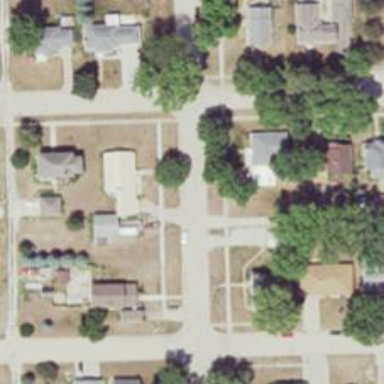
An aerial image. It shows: Alley classified as service road.